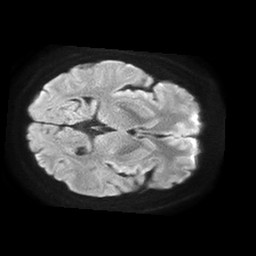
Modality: TRACE
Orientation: axial
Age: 52
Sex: female
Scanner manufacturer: philips
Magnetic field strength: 1.5 T
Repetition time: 4.6 s
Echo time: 0.08631 s